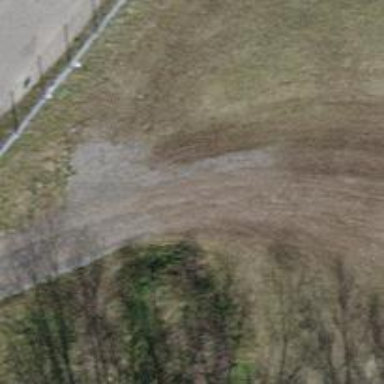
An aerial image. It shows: Unpaved track with grade 1 tracktype.